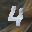
Label: 4